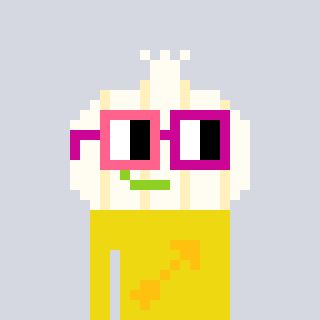
a pixel art character with square pink and red glasses, a garlic-shaped head and a yellow-colored body on a cool background